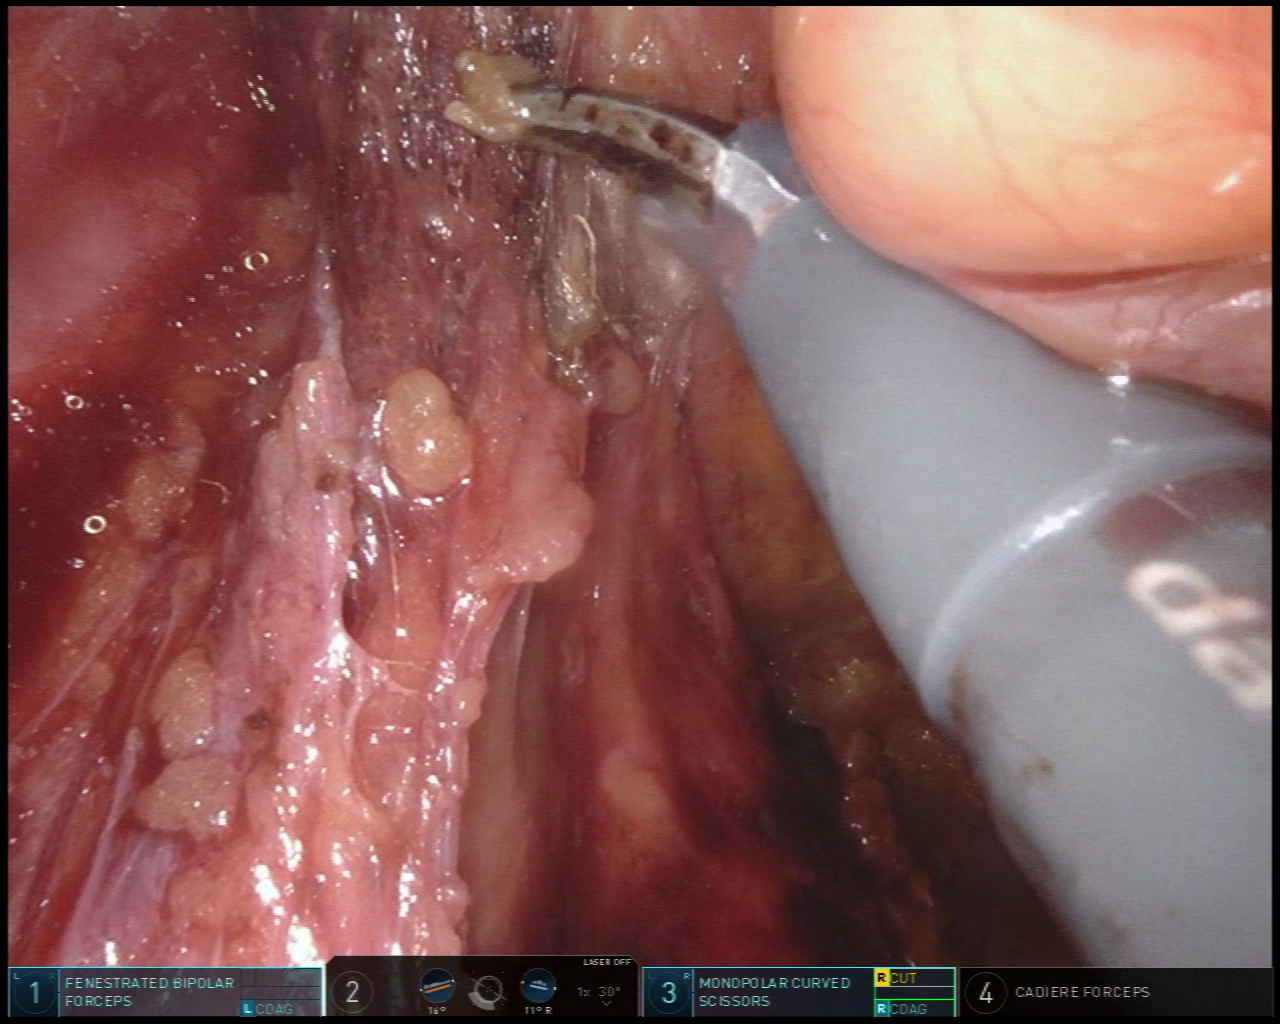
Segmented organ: ureter
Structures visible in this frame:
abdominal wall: no
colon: no
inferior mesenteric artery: no
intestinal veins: no
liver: no
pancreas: no
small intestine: no
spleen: no
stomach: no
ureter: yes
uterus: no
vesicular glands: no